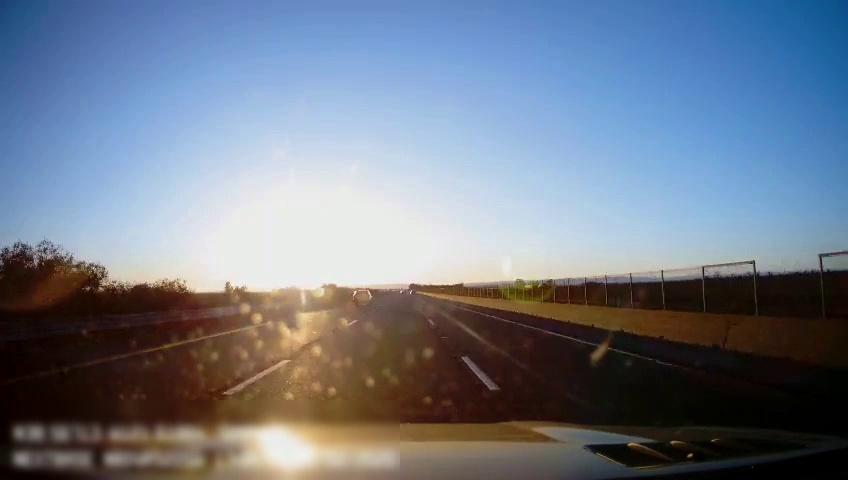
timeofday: Day
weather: Sunny
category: Drivable Space
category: Vehicles | SUV
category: Lanes | Alternate Lane
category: Lanes | Current Lane
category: Lanes | Current Lane
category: Lanes | Alternate Lane